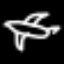
Label: airplane